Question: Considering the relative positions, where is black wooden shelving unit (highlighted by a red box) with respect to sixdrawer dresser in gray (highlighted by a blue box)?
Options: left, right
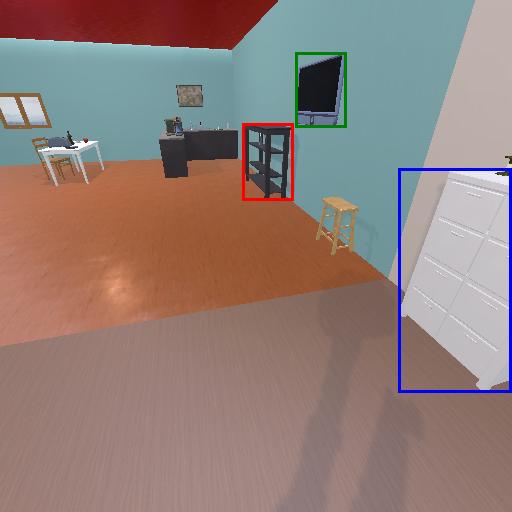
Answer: left